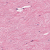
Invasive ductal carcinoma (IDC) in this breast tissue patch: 0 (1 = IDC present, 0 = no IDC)